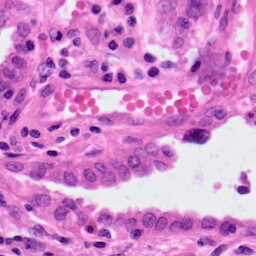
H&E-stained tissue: Lung